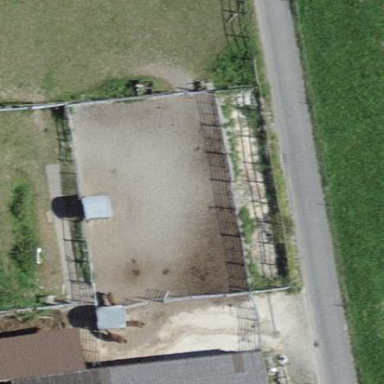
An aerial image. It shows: Equestrian pitch for leisure land activities.